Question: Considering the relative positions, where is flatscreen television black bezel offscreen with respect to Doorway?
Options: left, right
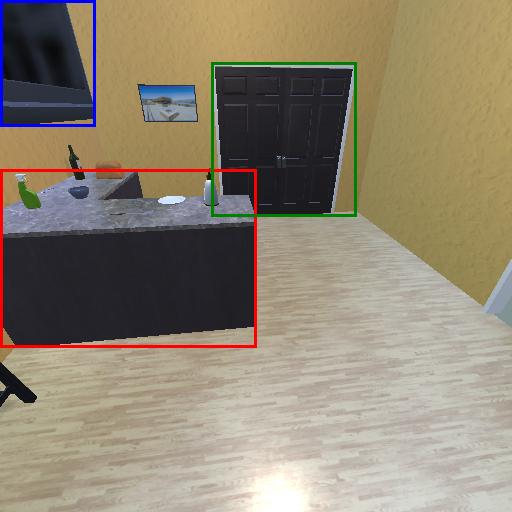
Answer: left